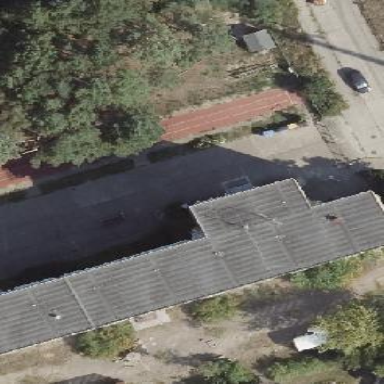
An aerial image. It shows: School building with flat roof.